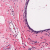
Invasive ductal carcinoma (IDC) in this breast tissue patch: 0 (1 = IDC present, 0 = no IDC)